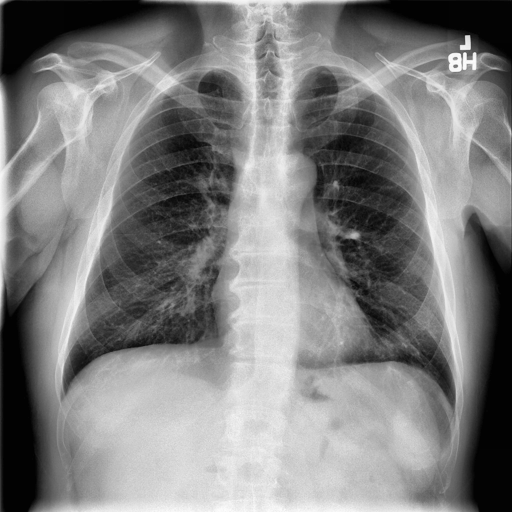
Finding: NORMAL